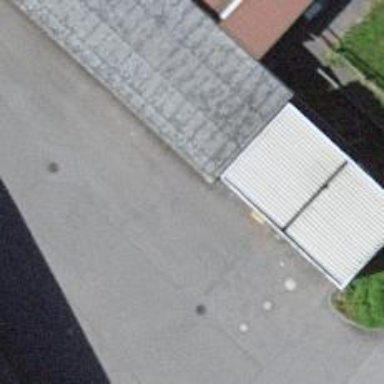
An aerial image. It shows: Surveillance zone centered around building.